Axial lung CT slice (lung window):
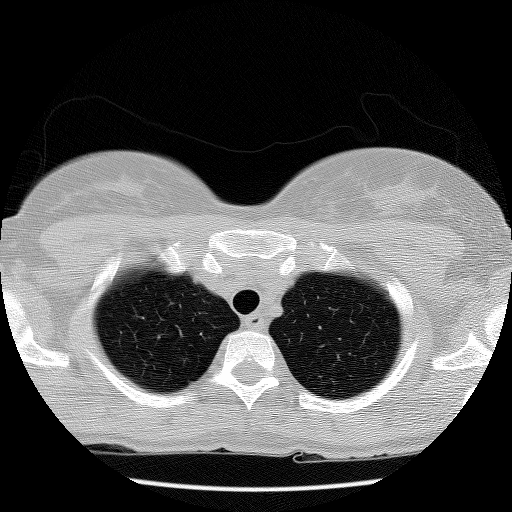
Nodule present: no